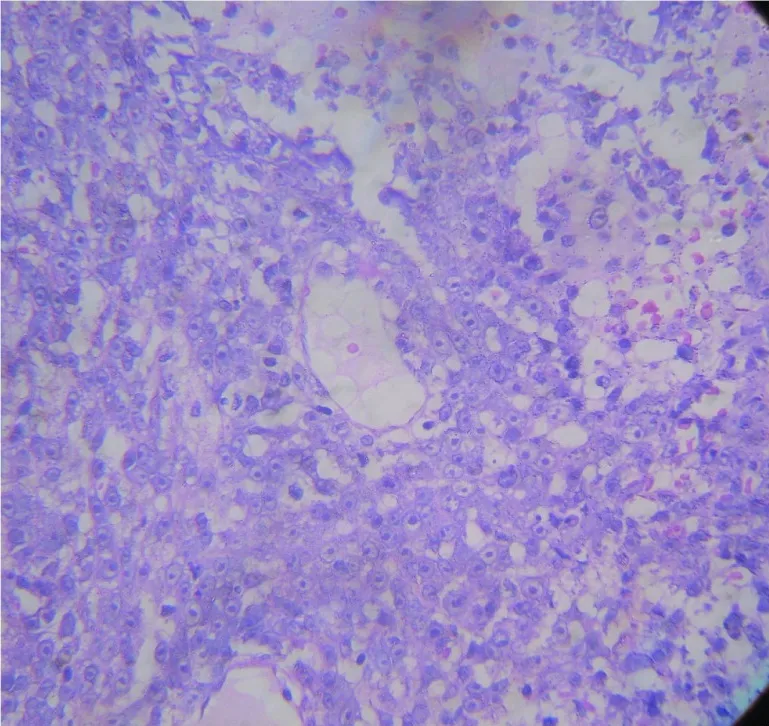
Histopathological slide showing characteristic small round blue cells with prominent nucleoli.
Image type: pathology (h&e)